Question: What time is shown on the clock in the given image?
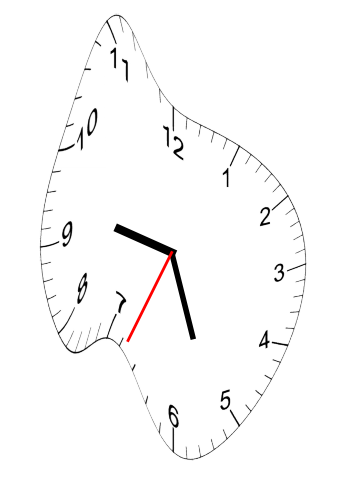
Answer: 09:26:34